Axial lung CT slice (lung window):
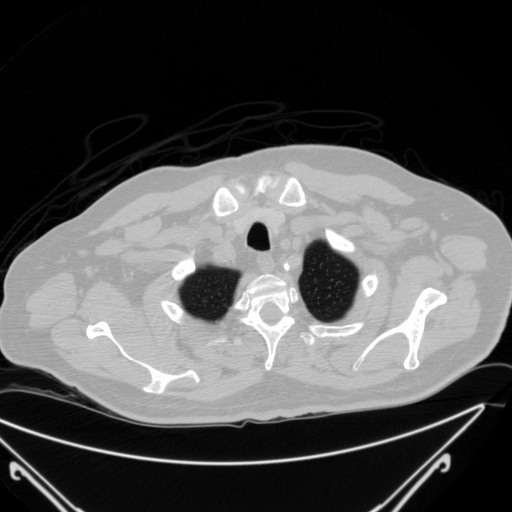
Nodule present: no